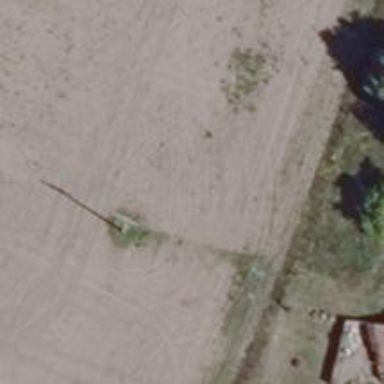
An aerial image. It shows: Minor power line.